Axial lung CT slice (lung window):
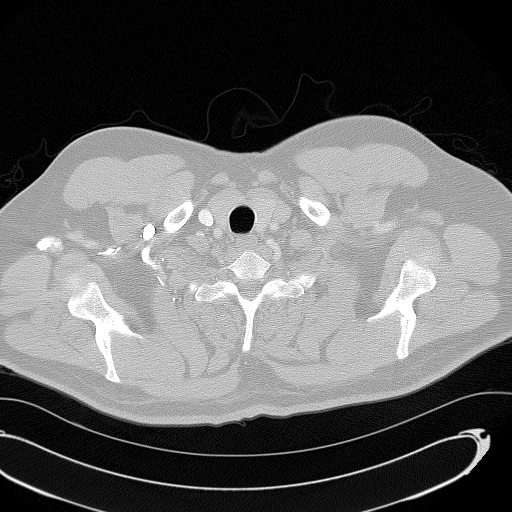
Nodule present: no